Question: Forewarning: I know approximately nothing when it comes to MVC/Entity Framework/Linq queries.
I'm having an issue when I try to query the database. Here's the query I'm using:
'''
int? UserId = db.StudentModel
.Where(c => c.UserName == certUserName)
.Select(c => c.UserId)
.FirstOrDefault();
'''
When it searches the database, it successfully retrieves the UserId.
The problem is that I then use the following query:
'''
CompletionsModel student = db.Completions.Find(UserId);
'''
When I do this, it throws an inner exception that states
> {"Invalid column name 'UserProfile_UserId'."}
The weird thing is that when I go to my code and mouse over the 'db' part of the command to see what data it's holding, it has CourseModel, StudentModel, and Completions (though the model's filename is CompletionsModel - is that a clue?), so it like they're linked properly.
Here's the code for my three models and the database context.
CompletionsModel (UserProfile is white text in my code; not sure why it's teal here Same with UserId and CompletionDate):
'''
[Table("Completion")]
public class CompletionsModel
{
[Key]
public int UserId { get; set; }
public string PRD_NUM { get; set; }
public DateTime CompletionDate { get; set; }
public virtual CourseModel PRD { get; set; }
public virtual StudentModel UserProfile { get; set; }
}
'''
CourseModel:
'''
[Table("PRD")]
public class CourseModel
{
[Key]
public string PRD_NUM { get; set; }
public string PRD_TIT { get; set; }
//because any number of students can be enrolled in one course
public virtual ICollection<CompletionsModel> CompletionsModel { get; set; }
}
'''
StudentModel:
'''
[Table("UserProfile")]
public class StudentModel
{
[Key]
public int UserId { get; set; }
public string UserName { get; set; }
public virtual ICollection<CompletionsModel> CompletionsModel { get; set; }
}
'''
DBContext:
'''
public class ClassContext : DbContext
{
public ClassContext()
: base("DefaultConnection")
{
}
public DbSet<StudentModel> StudentModel { get; set; }
public DbSet<CompletionsModel> Completions { get; set; }
public DbSet<CourseModel> CourseModel { get; set; }
}
'''
And finally, an image of my database layout - maybe this will help things along, too:

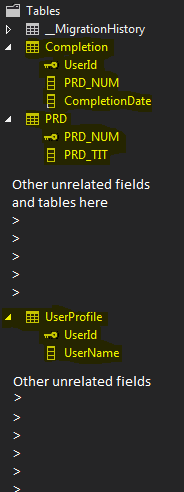
Answer: I'm too at the beginning of Entity Framework, but what does irritate me is, that you have kind of foreign key relationship between and , without really defining, a int column as foreign key in your Completion Table.
You could try to change
'''
public virtual StudentModel UserProfile { get; set; }
'''
to something like
'''
public virtual int StudentId { get; set; }
[ForeignKey("StudentId")]
public virtual StudentModel UserProfile { get; set; }
'''
The same for 'PRD'
But maybe a change in your database is not what you want.
What you could also do, is to remove these lines
'''
public virtual CourseModel PRD { get; set; }
public virtual StudentModel UserProfile { get; set; }
'''
Hope that helps.
EDIT:
I guess the problem is, that you are missing the 'ForeignKey' Attribute at your property in your table.
So use
'''
[ForeignKey("UserId")]
public virtual StudentModel UserProfile { get; set; }
'''
instead of
'''
public virtual StudentModel UserProfile { get; set; }
'''
if the UserIds are representing the same user